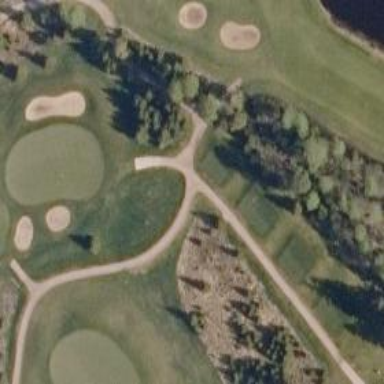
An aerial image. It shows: Service road used as golf cart path.